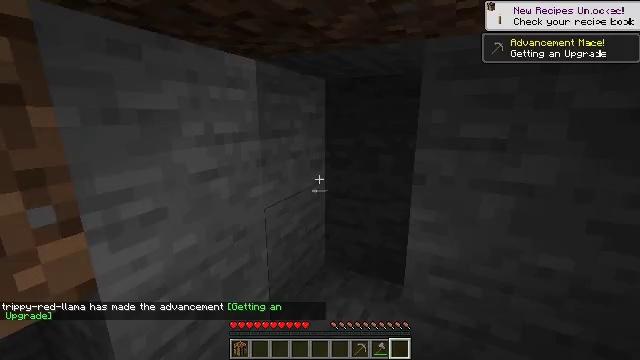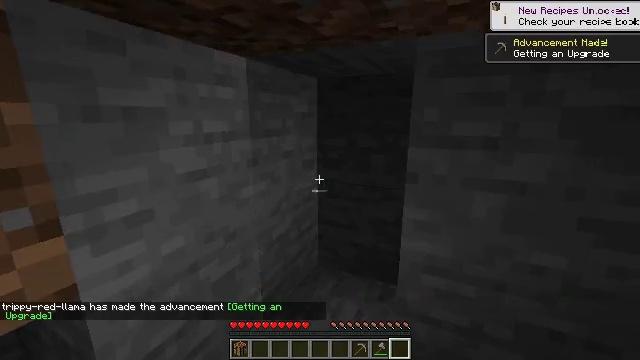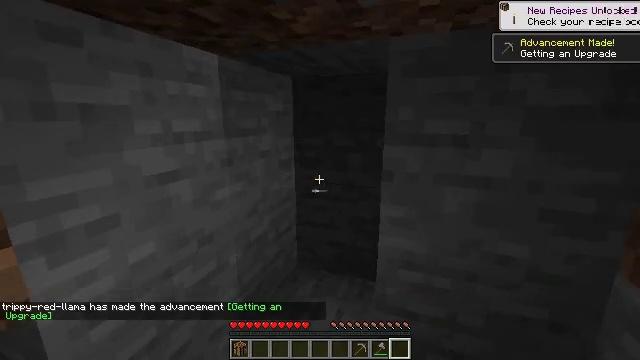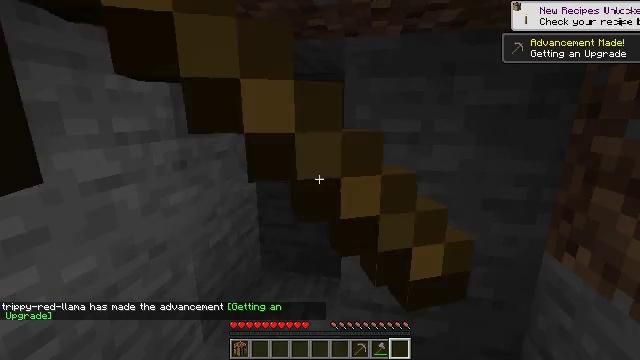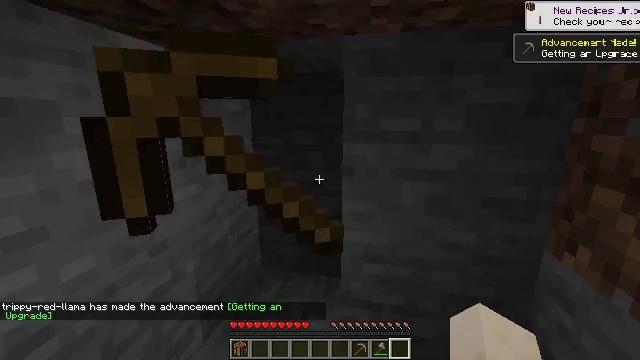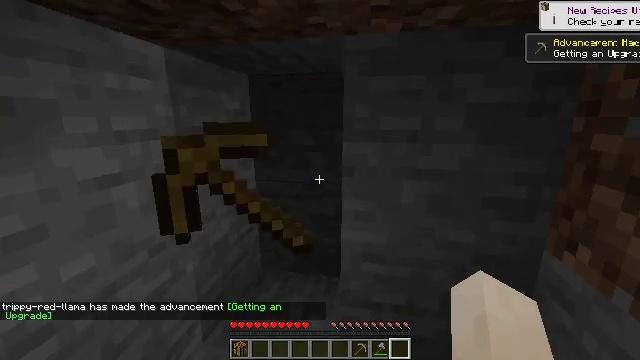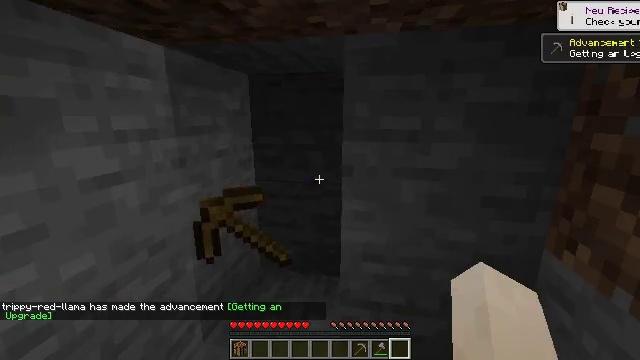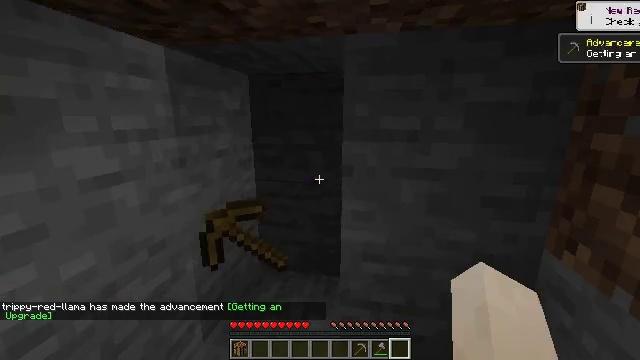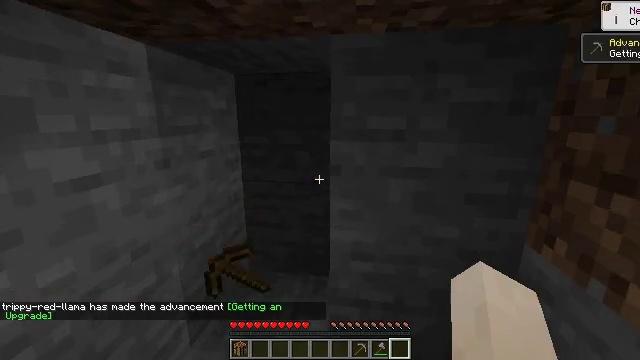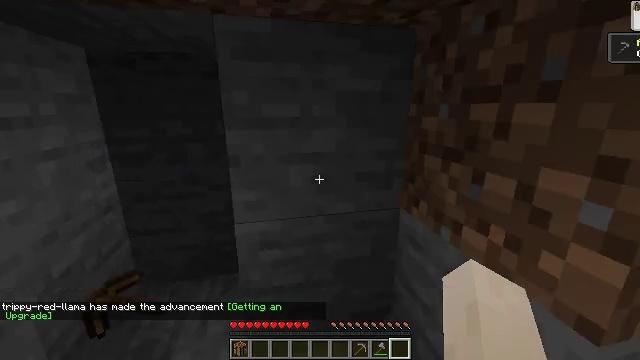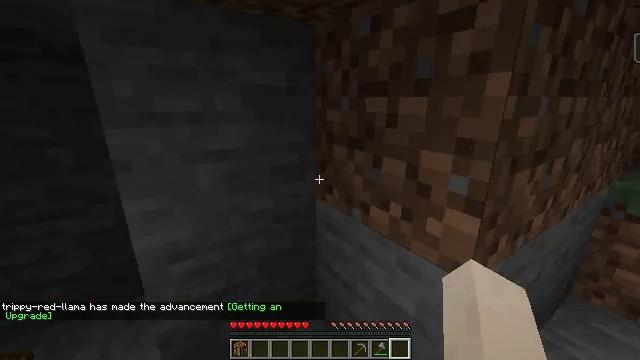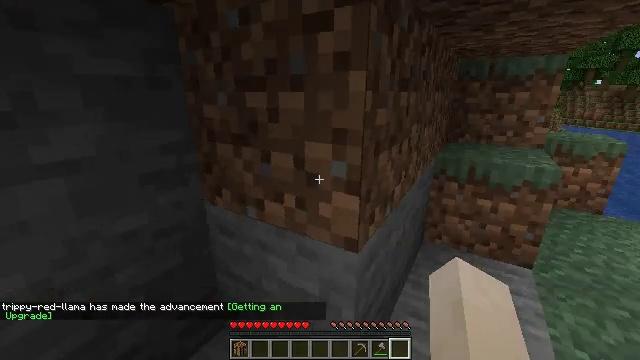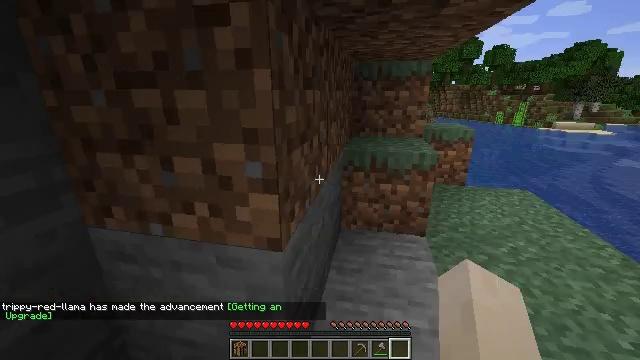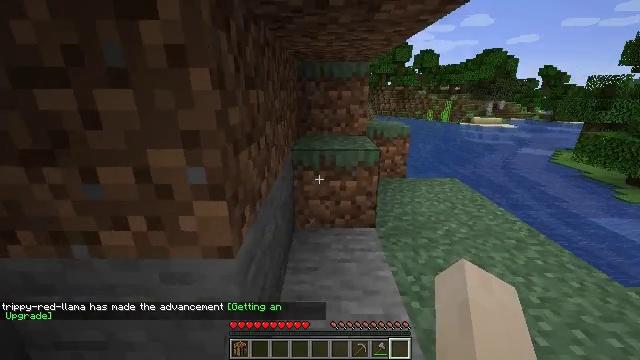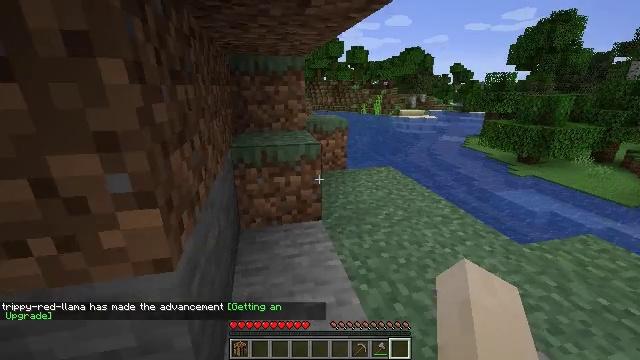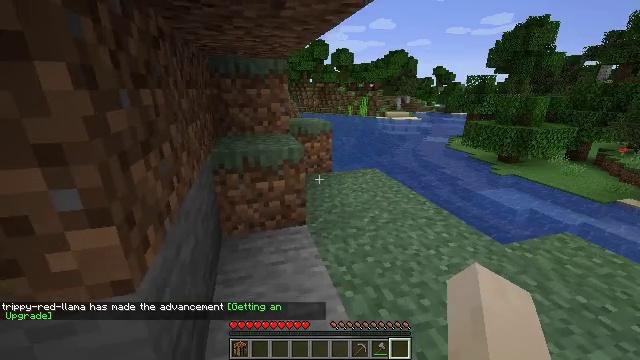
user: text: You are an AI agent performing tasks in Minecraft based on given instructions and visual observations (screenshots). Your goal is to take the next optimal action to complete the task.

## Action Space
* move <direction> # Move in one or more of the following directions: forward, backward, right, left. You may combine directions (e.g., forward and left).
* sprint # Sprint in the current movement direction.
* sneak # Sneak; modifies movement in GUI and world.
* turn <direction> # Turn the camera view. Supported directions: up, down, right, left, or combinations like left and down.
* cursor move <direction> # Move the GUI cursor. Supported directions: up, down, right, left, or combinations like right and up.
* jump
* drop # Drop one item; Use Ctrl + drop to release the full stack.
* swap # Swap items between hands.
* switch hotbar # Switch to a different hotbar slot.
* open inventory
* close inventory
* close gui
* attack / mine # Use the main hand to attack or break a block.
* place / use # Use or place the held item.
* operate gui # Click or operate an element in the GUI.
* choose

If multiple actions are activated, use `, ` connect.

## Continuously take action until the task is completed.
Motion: motion action
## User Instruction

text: Kill aquatic mobs.
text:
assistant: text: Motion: turn right
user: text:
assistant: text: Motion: turn right
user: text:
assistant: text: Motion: turn right
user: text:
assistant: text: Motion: no_op
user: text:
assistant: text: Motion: no_op
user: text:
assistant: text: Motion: no_op
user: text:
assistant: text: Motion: no_op
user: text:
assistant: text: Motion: turn right
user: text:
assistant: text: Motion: turn right and down
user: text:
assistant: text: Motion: turn right and down
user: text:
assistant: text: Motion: turn right and down
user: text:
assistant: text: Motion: turn right
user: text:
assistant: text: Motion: turn right
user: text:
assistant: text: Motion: turn right and down
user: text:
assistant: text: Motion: move forward and move right, turn right
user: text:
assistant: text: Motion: move forward and move right
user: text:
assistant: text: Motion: move forward and move right
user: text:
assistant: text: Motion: move forward and move right
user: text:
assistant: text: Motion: move forward
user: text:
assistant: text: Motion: move forward, turn up
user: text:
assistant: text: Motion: move forward, turn left and up
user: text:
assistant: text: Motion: move forward, turn left
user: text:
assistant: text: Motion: move forward
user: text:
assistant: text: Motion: move forward, turn left
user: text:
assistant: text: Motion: move forward
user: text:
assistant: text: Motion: move forward
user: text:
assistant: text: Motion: move forward
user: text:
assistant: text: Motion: move forward
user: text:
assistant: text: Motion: move forward
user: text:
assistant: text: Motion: move forward, turn left